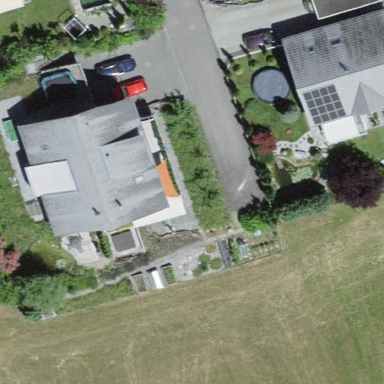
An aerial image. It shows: Simple and straightforward house.